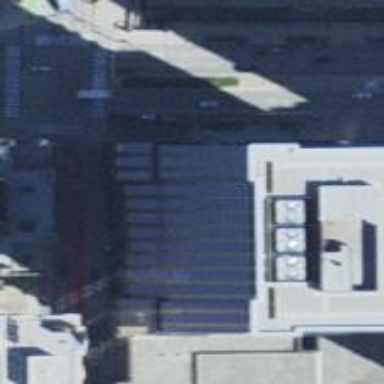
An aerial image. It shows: Office building.